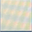
Piece: xx